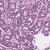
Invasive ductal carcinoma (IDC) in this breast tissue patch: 1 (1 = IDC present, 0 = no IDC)